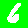
Digit: 6